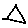
Label: triangle